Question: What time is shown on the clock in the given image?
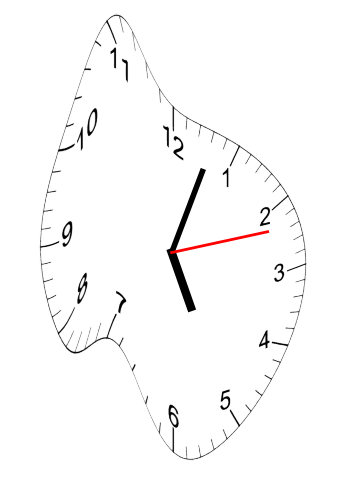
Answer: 05:03:12